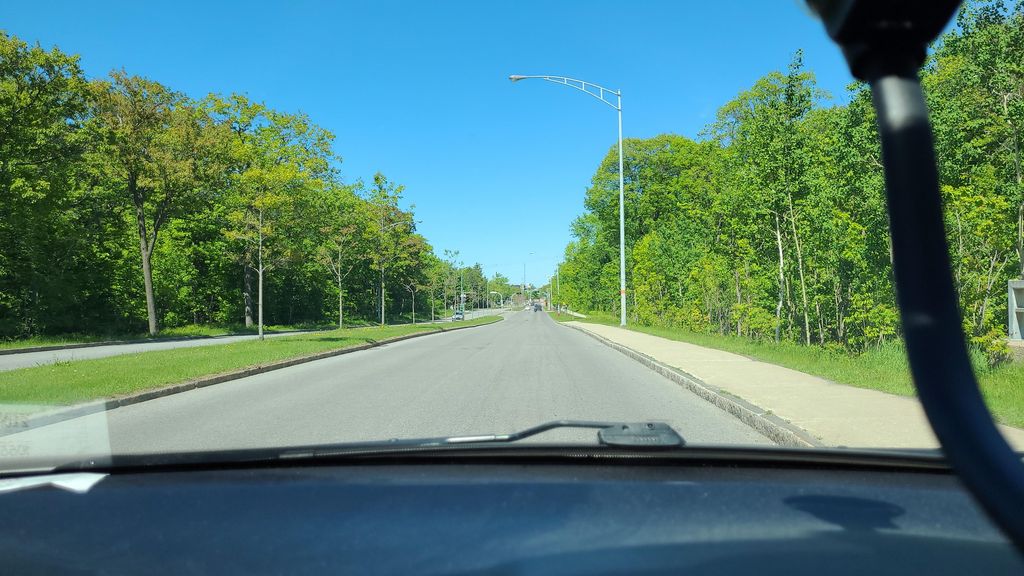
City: quebec_city